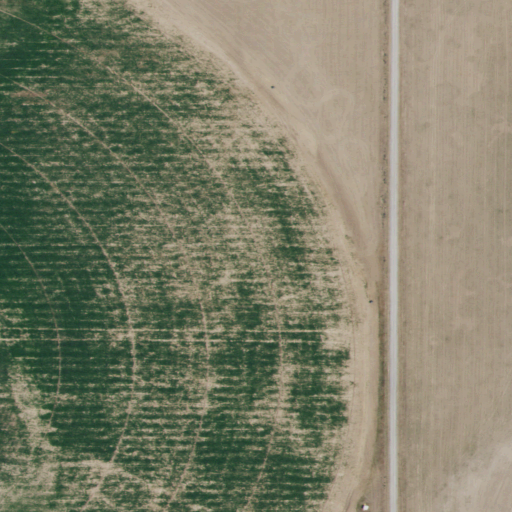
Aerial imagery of valley in Idaho named Hay Canyon containing cultivated crops and open development